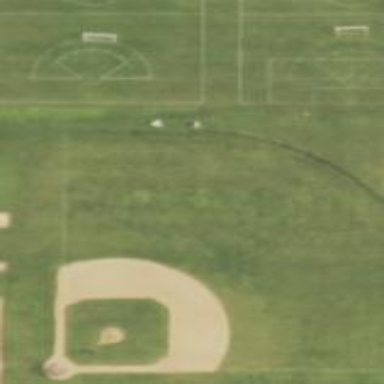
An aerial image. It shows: Baseball pitch with fine gravel surface for leisure activities.